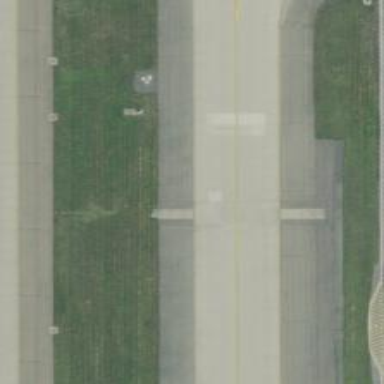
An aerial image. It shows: View of taxiway at the airport.